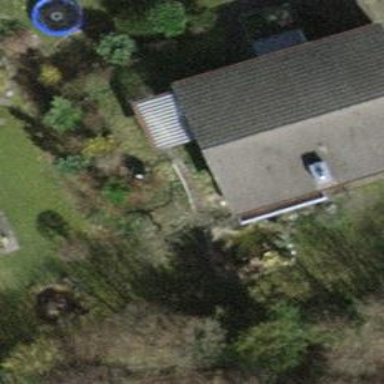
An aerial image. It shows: Building with tiled roof.